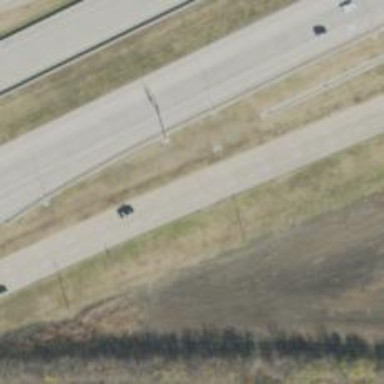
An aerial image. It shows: Secondary road with frontage road.